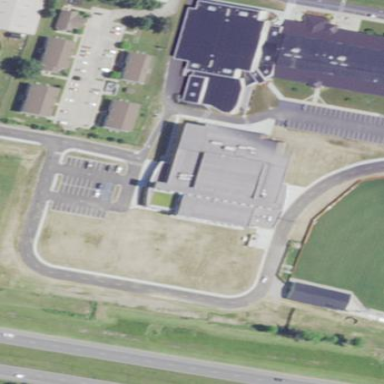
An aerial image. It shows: School building.